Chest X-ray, PA view. Patient: 46 years old, sex F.
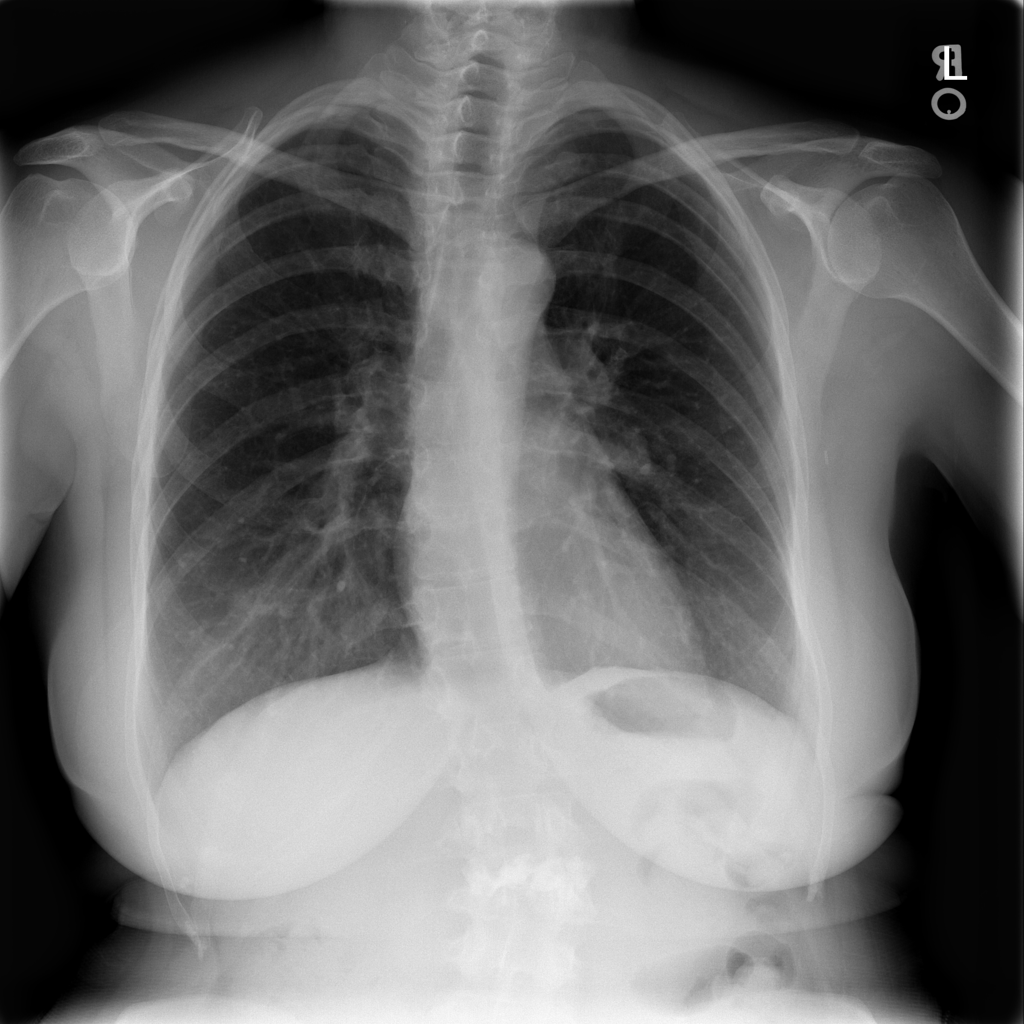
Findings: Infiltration